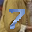
Label: 7